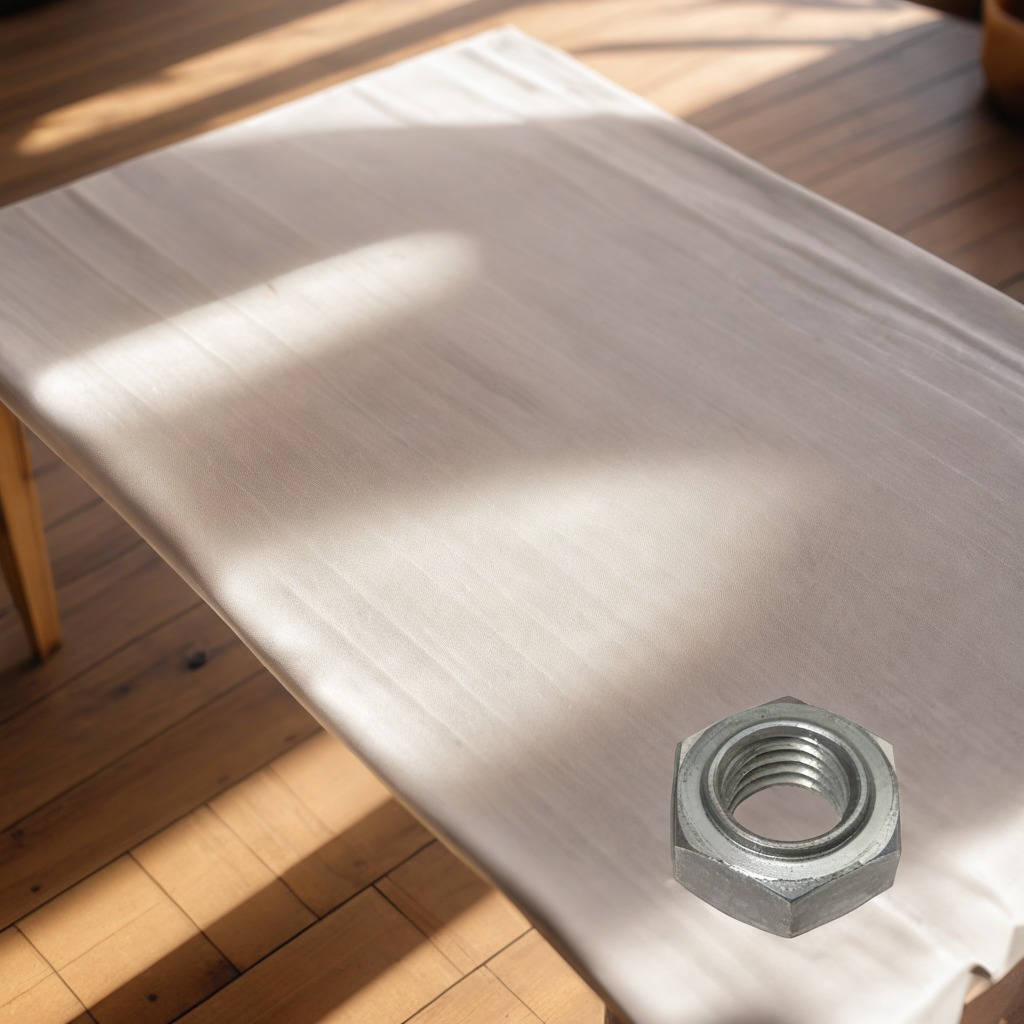
A metal nut lies on a clean wooden table in an outdoor workshop during daytime bright natural light soft shadows worn but beneath the cloth.